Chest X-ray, AP view. Patient: 43 years old, sex M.
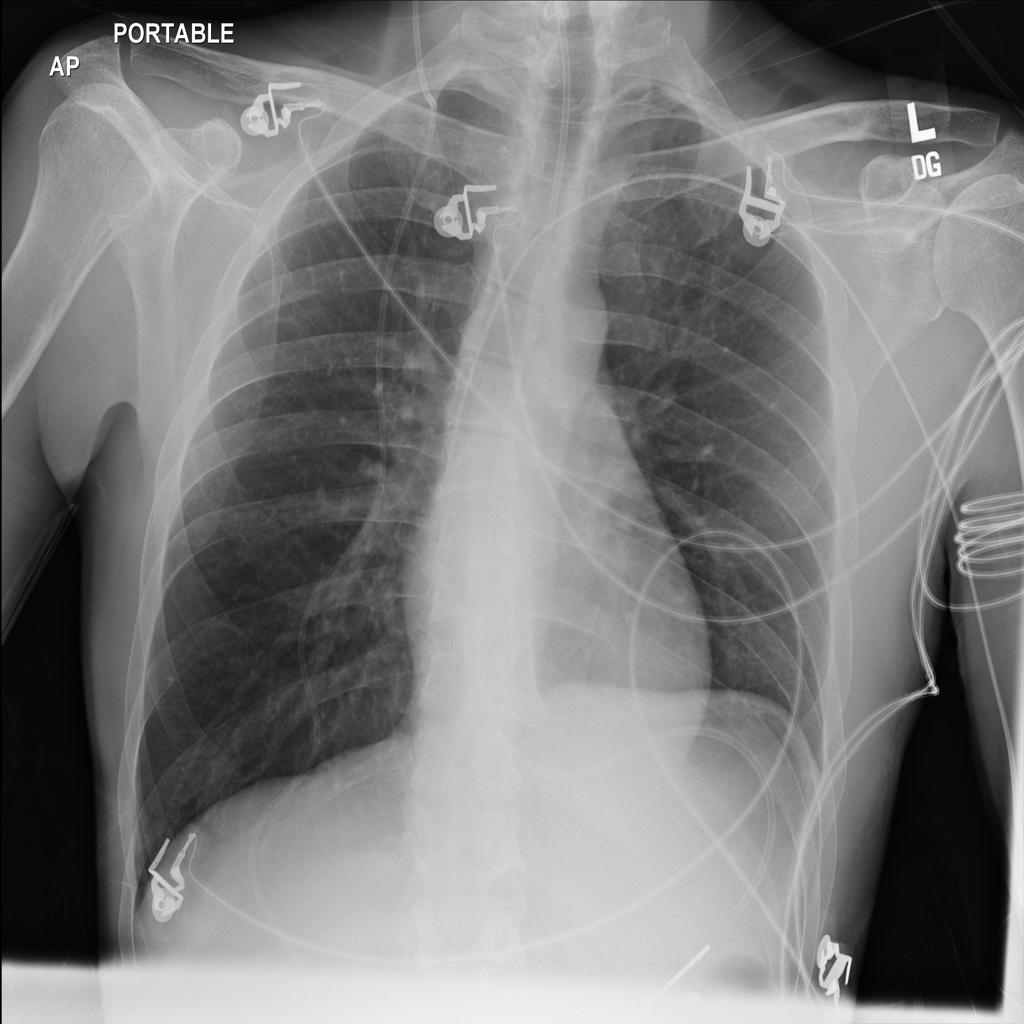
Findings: No Finding